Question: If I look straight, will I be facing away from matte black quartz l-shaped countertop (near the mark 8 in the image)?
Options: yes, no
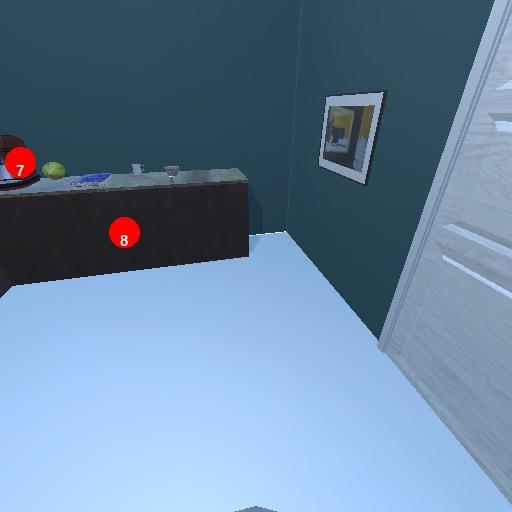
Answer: yes